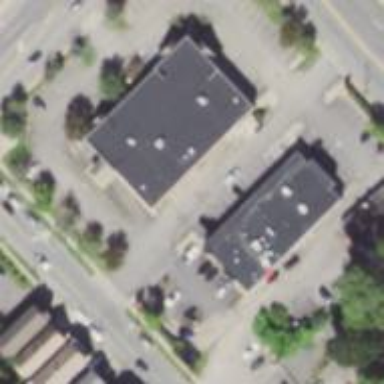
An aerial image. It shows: Retail building.